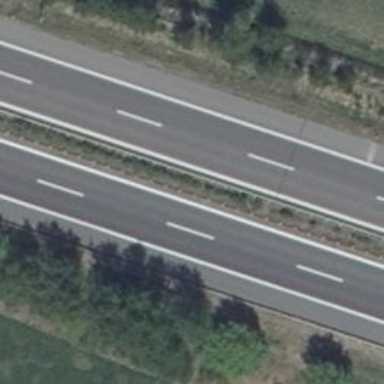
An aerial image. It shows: Asphalt motorway.